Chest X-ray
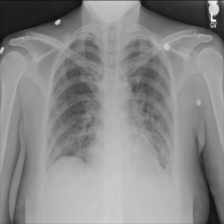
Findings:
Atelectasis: negative
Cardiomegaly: negative
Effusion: negative
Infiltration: negative
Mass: negative
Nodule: negative
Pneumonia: negative
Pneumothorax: negative
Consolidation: negative
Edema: negative
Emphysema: negative
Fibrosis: negative
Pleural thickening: negative
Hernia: negative